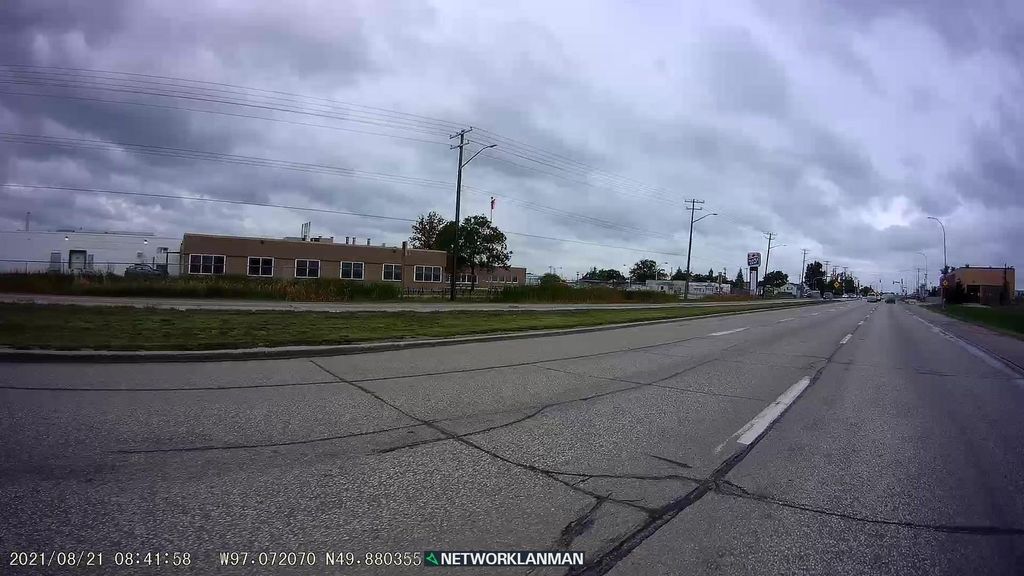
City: winnipeg